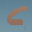
Label: 6